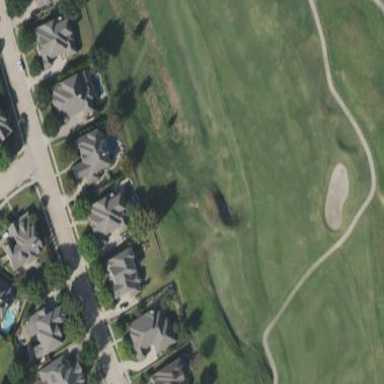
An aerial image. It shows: Golf fairway surrounded by grass.